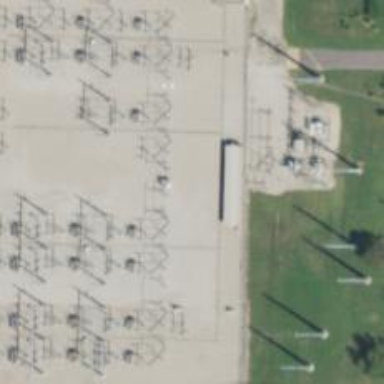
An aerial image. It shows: Switch used for power control.